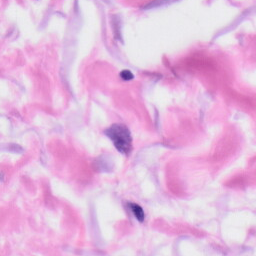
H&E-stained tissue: Skin